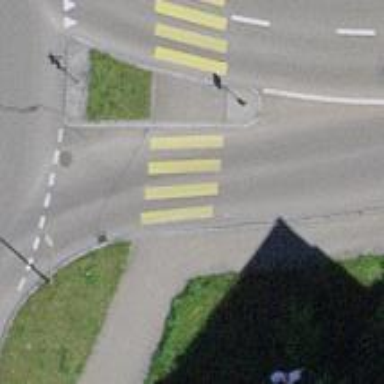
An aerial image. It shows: Uncontrolled zebra crossing on the road.